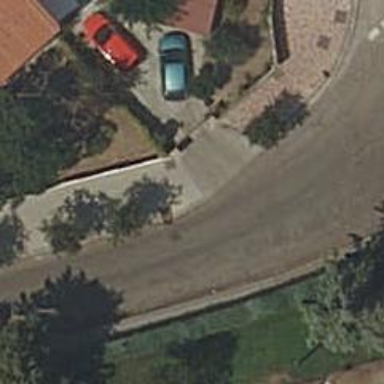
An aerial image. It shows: Residential road with asphalt surface and sidewalks on both sides.